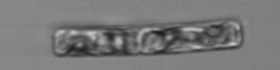
Label: Guinardia_delicatula